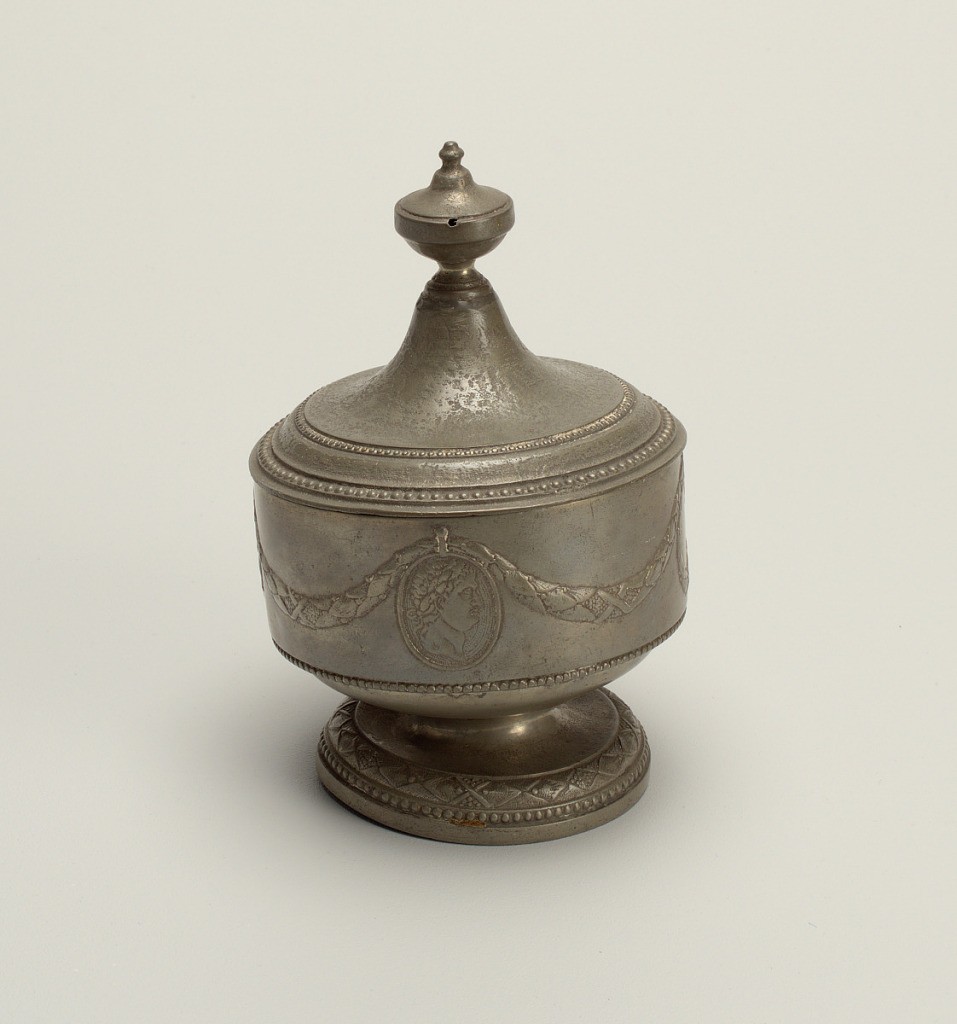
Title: Sugarbowl and cover
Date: ca. 1800
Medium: pewter
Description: On a wide foot, a bowl with strait sides, decorated with portrait medallions of Caesar Augustus, and laurel garlands. Conical cover with urn finial.